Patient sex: F
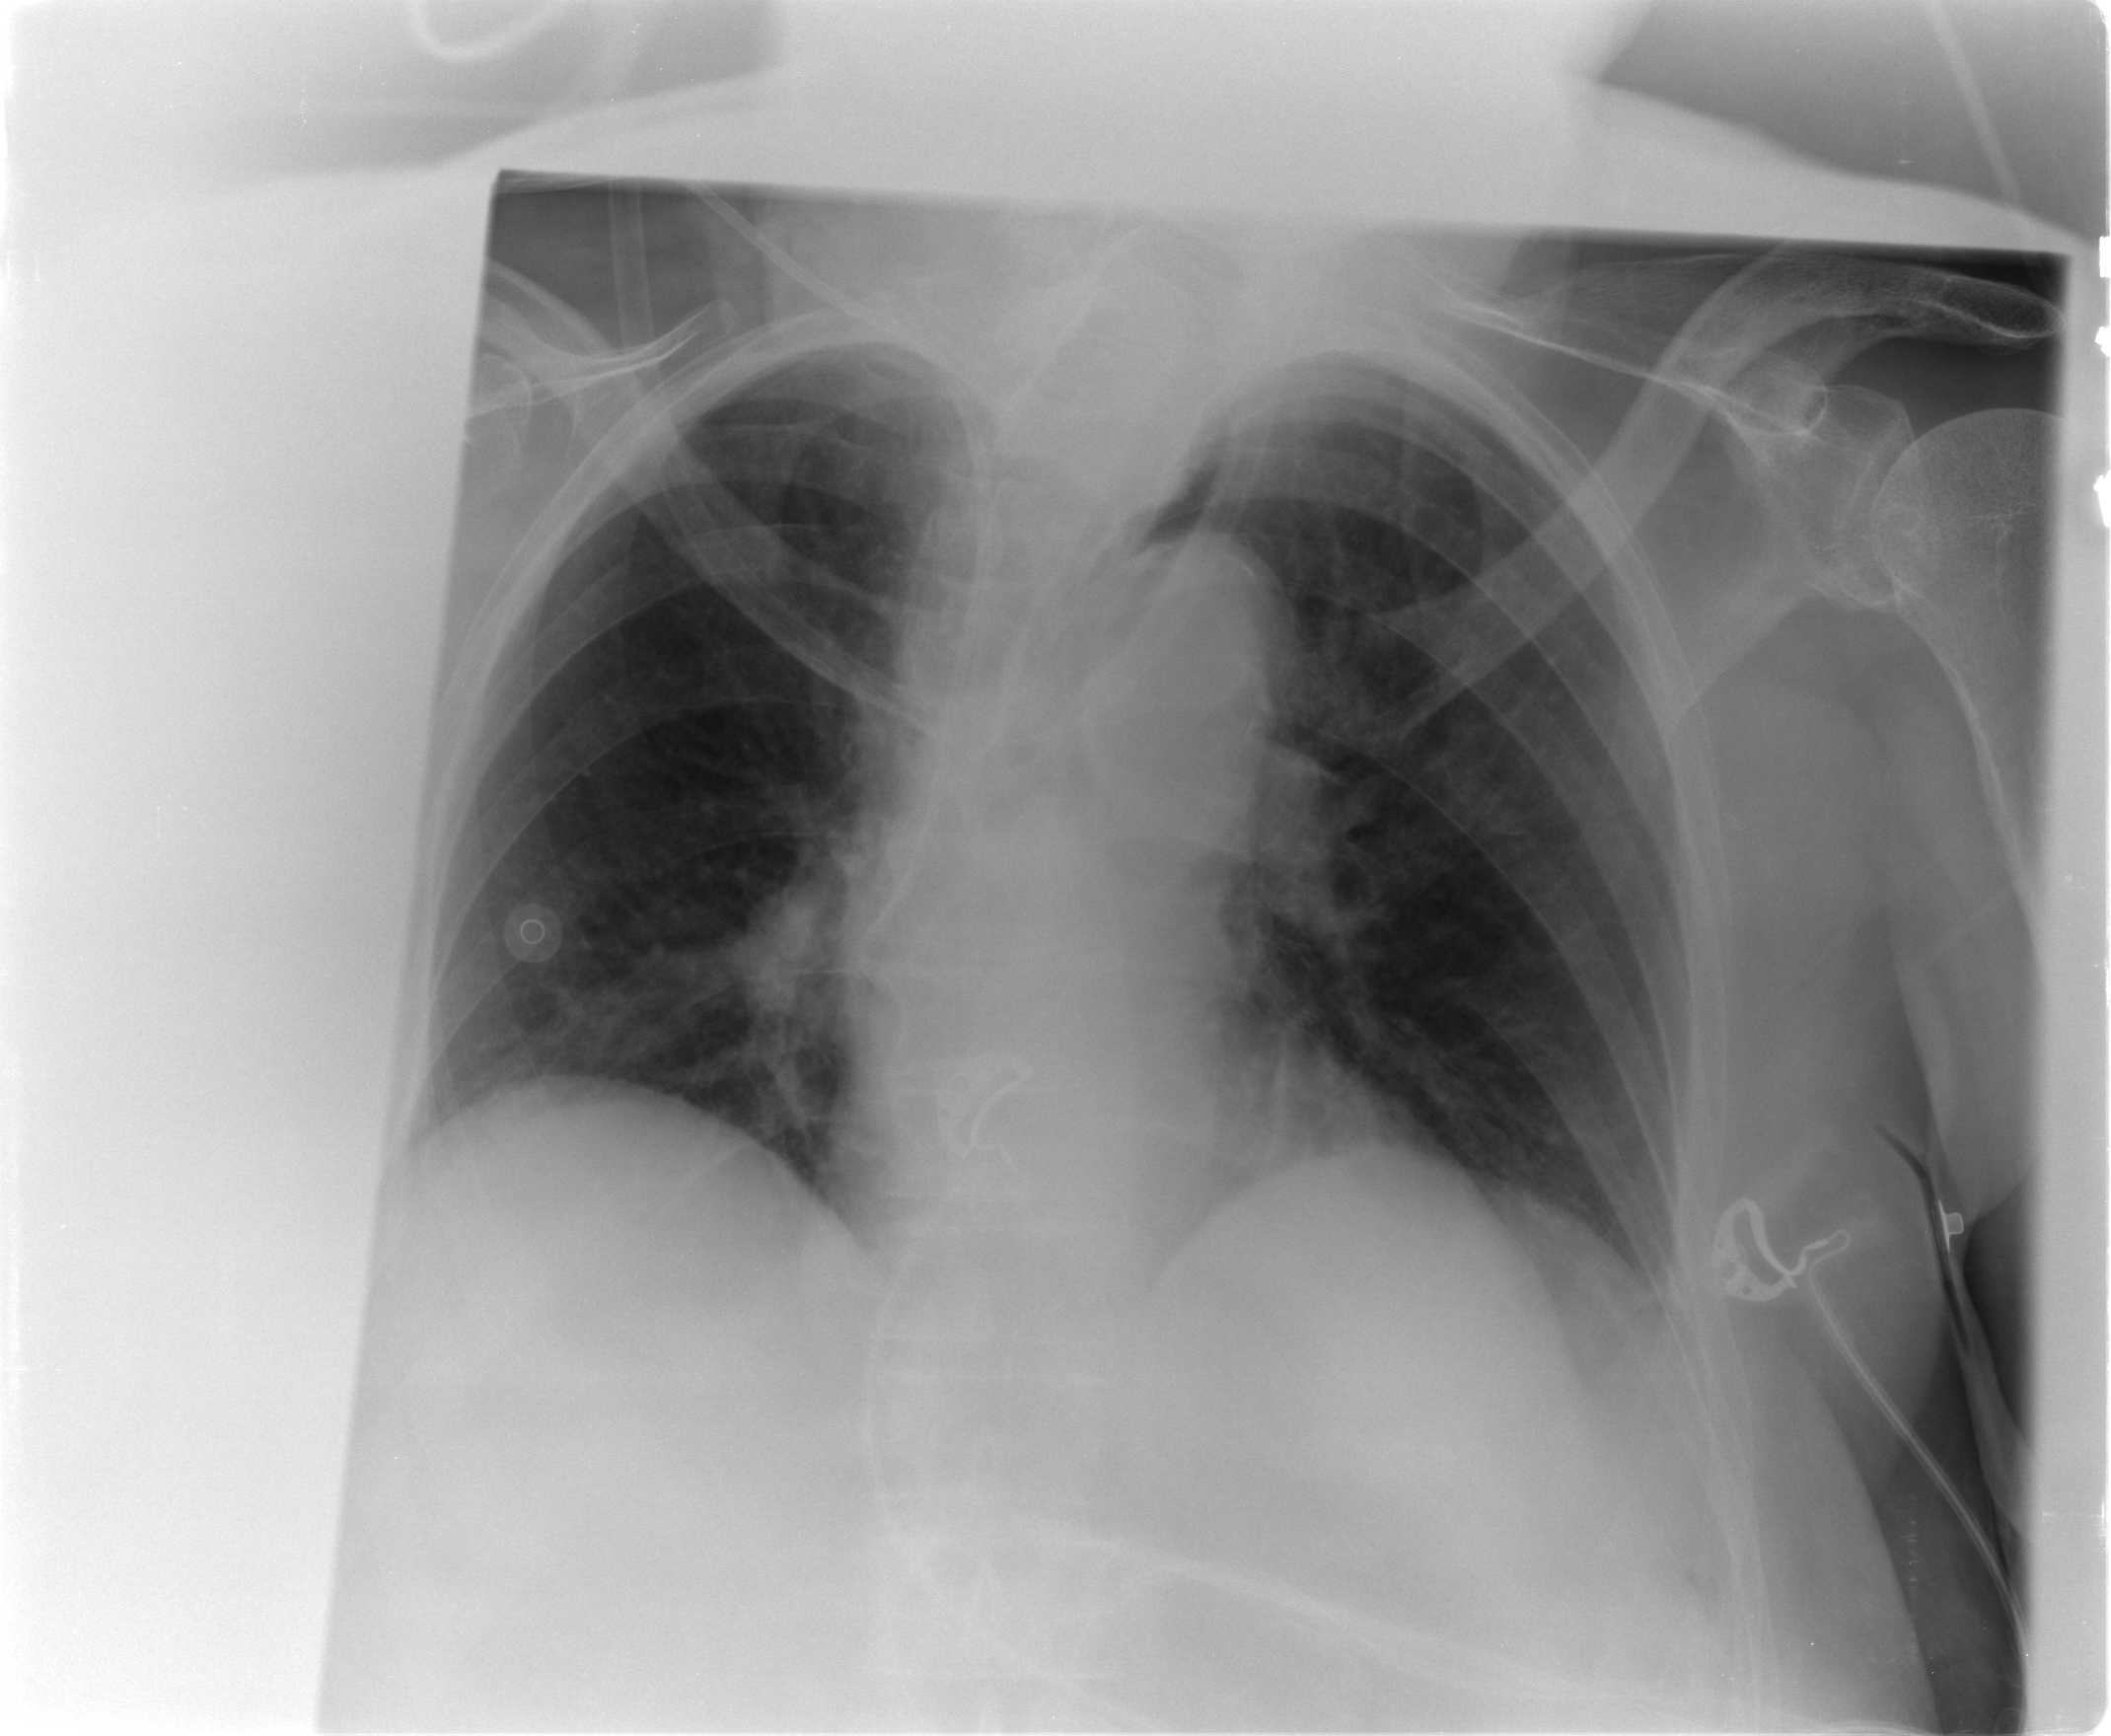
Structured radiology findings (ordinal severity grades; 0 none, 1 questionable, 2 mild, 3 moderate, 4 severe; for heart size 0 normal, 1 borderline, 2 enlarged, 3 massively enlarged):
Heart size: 0
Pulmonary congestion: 2
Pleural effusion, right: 0
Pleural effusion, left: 0
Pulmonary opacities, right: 0
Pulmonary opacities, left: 0
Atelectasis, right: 1
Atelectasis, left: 0